Aerial crown-view tile of a tropical tree (Barro Colorado Island, Panama), acquired 20240813:
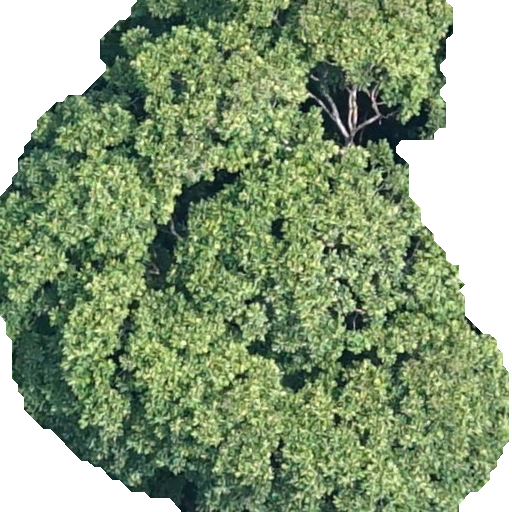
Species: Dipteryx oleifera
GBIF accepted scientific name: Dipteryx oleifera
Crown area: 385.517 m²